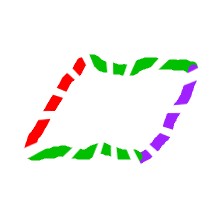
Shape: parallelogram